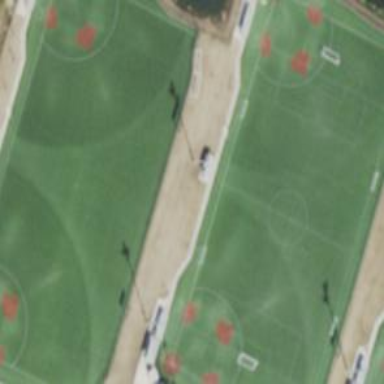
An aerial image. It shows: Pitch designated for leisure with soccer and softball activities.